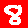
Digit: 8